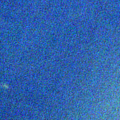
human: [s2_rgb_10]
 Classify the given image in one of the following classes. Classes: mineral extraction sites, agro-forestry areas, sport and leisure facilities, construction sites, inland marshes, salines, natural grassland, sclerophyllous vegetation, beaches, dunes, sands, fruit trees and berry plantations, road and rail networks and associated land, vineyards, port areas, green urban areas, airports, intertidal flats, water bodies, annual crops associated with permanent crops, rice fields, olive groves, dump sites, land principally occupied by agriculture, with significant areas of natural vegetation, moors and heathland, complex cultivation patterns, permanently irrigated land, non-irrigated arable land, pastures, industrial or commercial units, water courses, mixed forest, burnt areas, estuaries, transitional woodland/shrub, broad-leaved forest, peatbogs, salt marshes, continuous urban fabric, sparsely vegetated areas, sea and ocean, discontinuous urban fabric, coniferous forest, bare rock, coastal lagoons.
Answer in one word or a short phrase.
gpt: sea and ocean